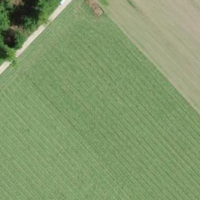
EUNIS habitat code: 52
Species observed at this site:
Euonymus europaeus